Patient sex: M
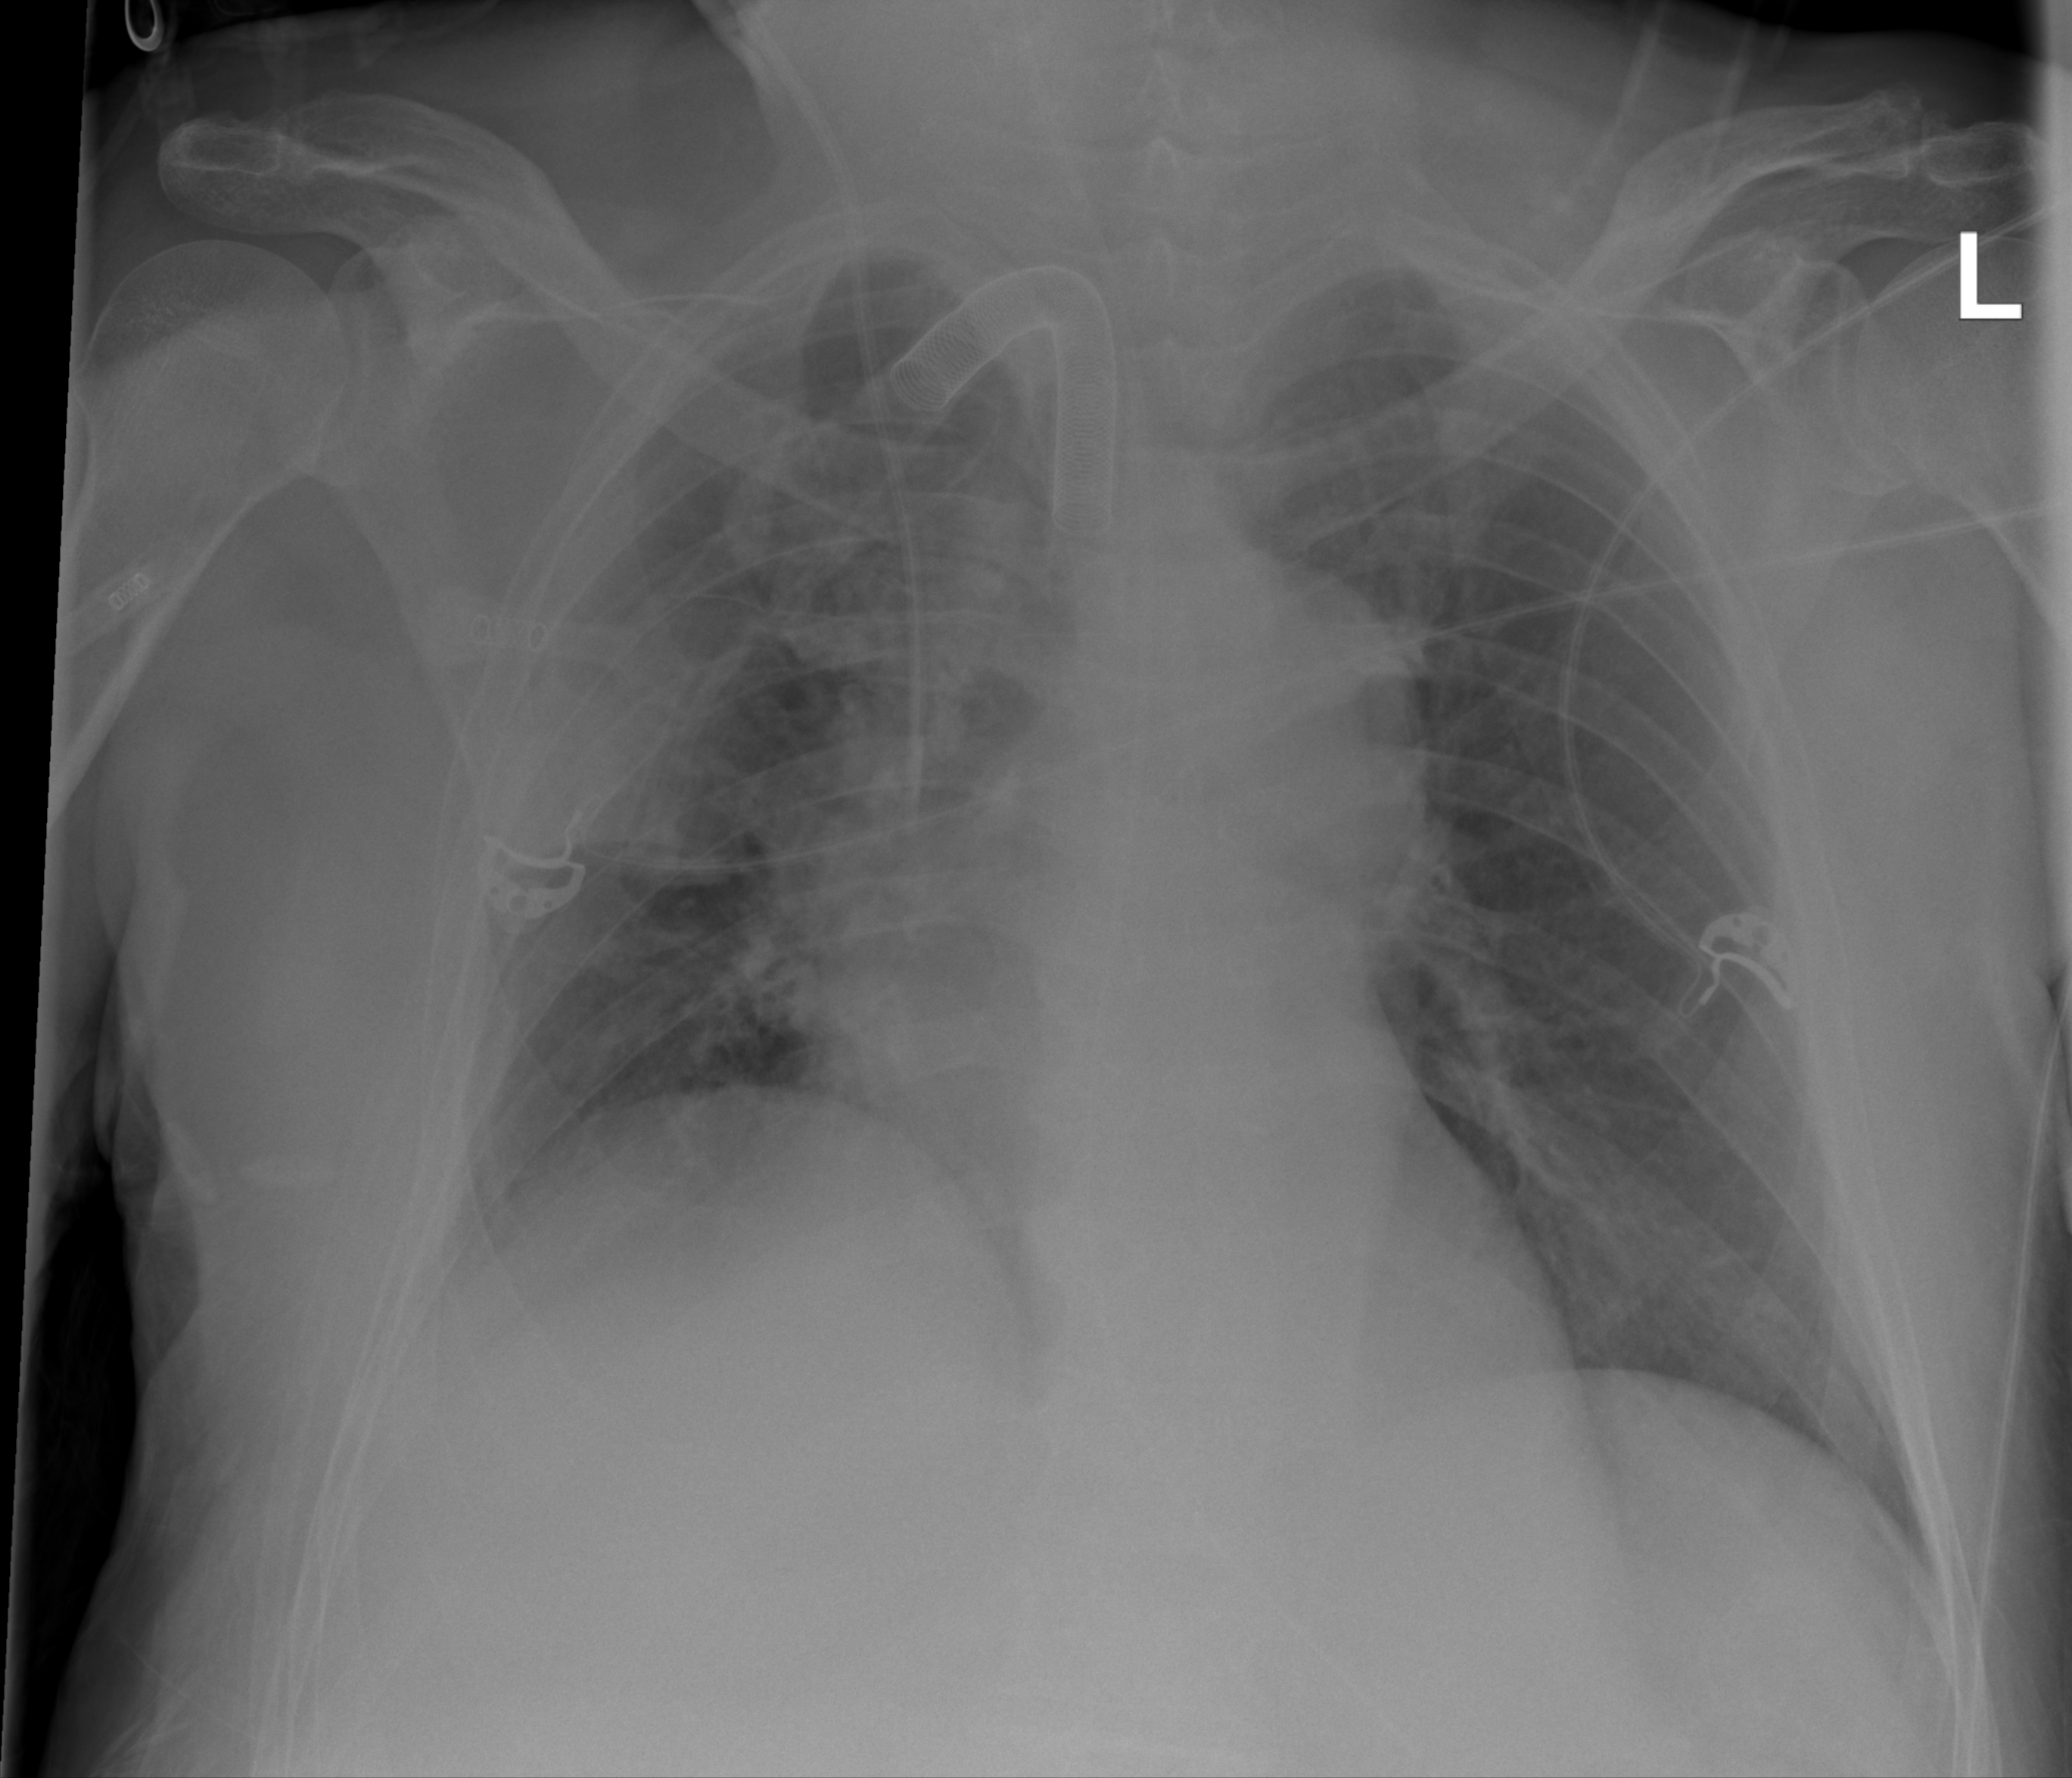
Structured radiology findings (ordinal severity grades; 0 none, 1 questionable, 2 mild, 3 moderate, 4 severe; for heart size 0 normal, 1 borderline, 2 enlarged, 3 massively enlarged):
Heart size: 2
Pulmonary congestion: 0
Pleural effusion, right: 1
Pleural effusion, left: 0
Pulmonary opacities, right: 0
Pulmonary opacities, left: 0
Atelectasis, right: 0
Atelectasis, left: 0